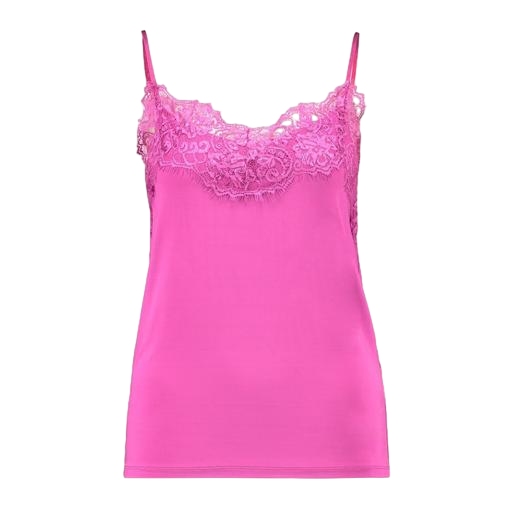
pink strappy top lace, pink chemise embrace lace, pink lace-accented top, white background